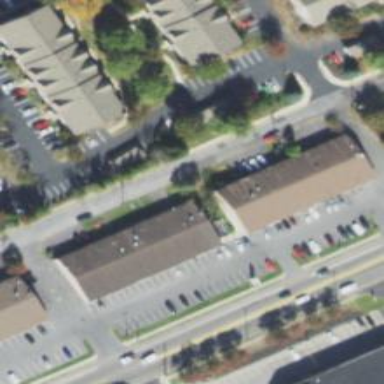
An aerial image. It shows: Retail building.